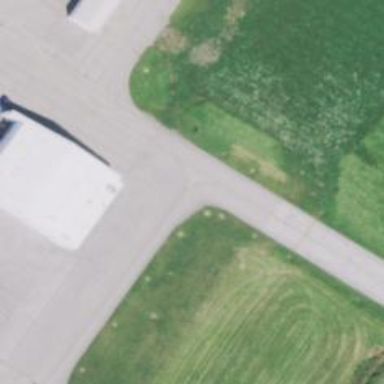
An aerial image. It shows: View of taxiway at the airport.